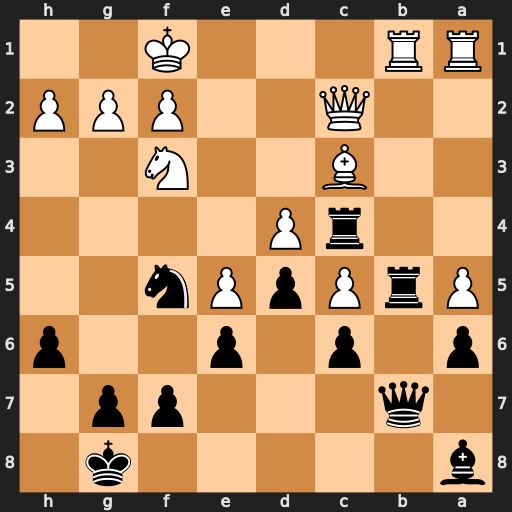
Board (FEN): b5k1/1q3pp1/p1p1p2p/PrPpPn2/2rP4/2B2N2/2Q2PPP/RR3K2
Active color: b
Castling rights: -
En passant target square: -
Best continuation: Rxc3 Qxc3 Rxb1+ Rxb1 Qxb1+